Question: I want to have components in my android app that will match their parent's size, but I can't find it in the object inspector.
If I use align and anchors it works almost similar, but it's still not as good as android's design.

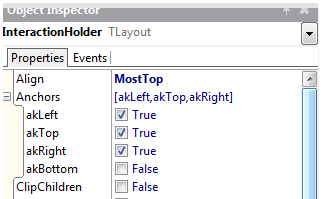
Answer: The easiest way is to use 'Align' property.
If you want your child control to fill the parent's entire client area, set the 'Align' to 'Client'. Note this one does not cover the parent control's borders. You probably know about this one from VCL where it was named 'alClient'.
If you want your child control to cover the entire parent control, including its borders and such, set 'Align' to 'Contents'. This one is a new option that was introduced to FMX and is not available in VCL.
You can read more about 'Align' options in the oficial documentation:
<URL>
<URL>